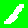
Digit: 1